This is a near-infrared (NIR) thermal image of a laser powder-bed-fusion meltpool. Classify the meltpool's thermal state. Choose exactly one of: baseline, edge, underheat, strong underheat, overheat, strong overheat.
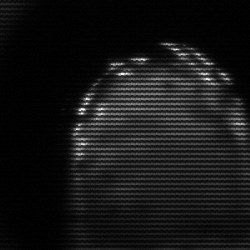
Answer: edge